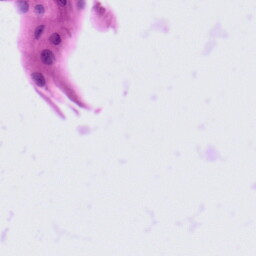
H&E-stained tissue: Tonsil